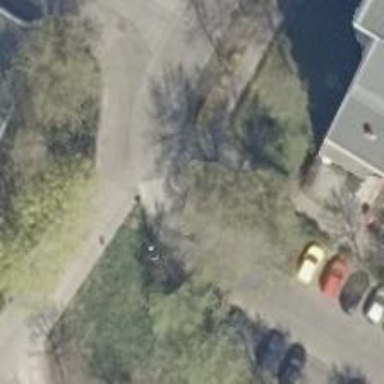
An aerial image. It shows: Concrete footway.